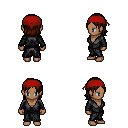
a pixel art fantasy rpg character, female body template, human, dark skin, gray robe, teal pants, brown long bangs hairstyle, red bandana, four views (front, back, left, right), 2x2 character sprite sheet, small pixel art, hard edges, no anti-aliasing